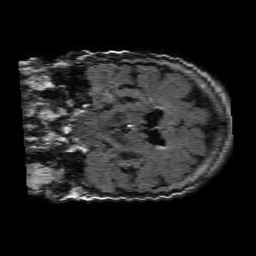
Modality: FLAIR
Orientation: coronal
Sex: female
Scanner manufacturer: philips
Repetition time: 11 s
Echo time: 0.125 s